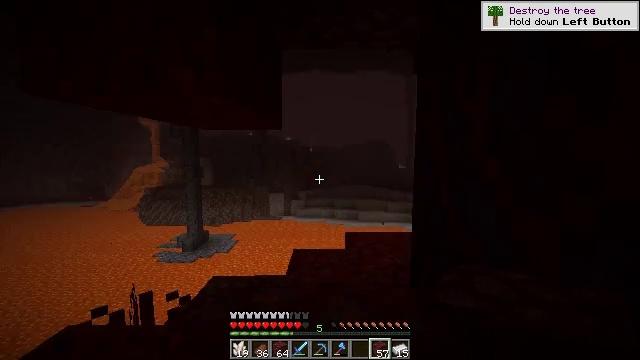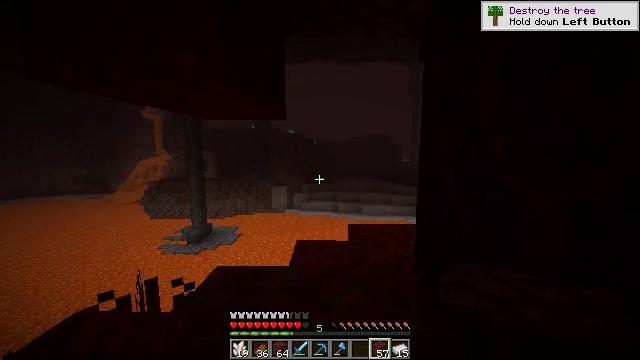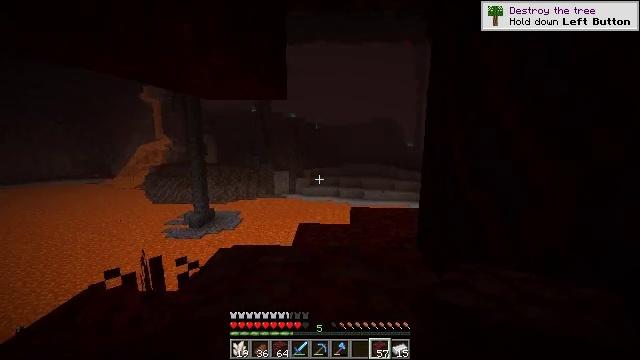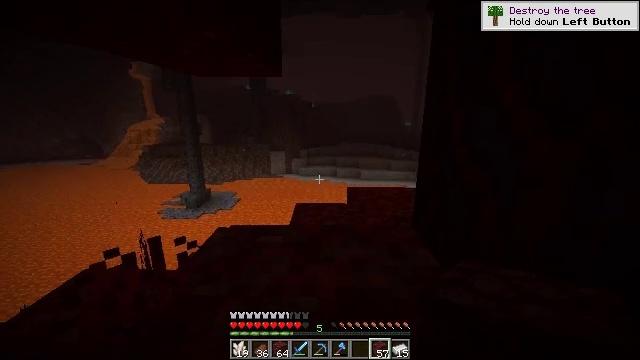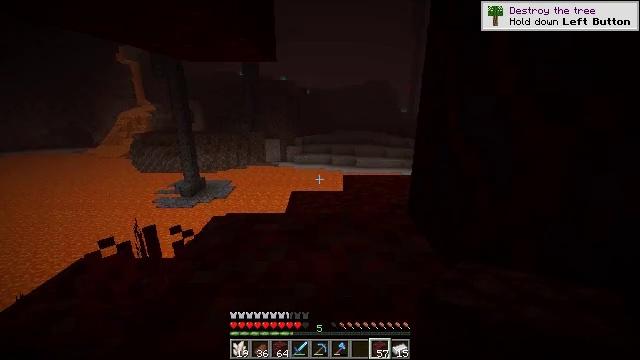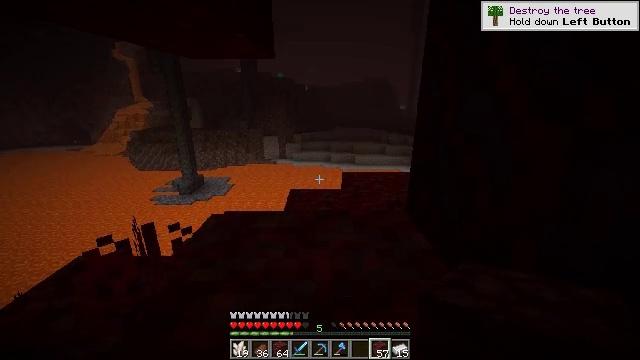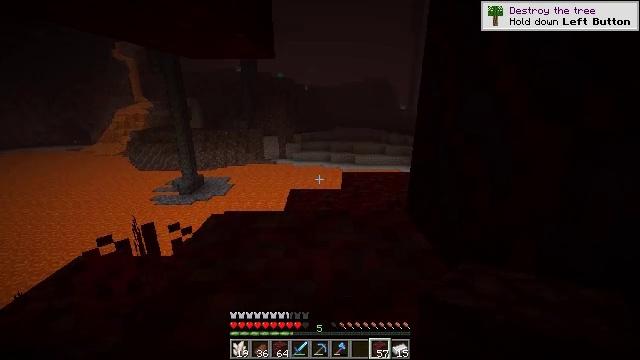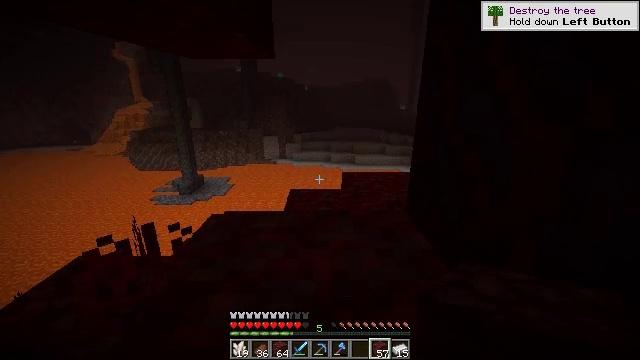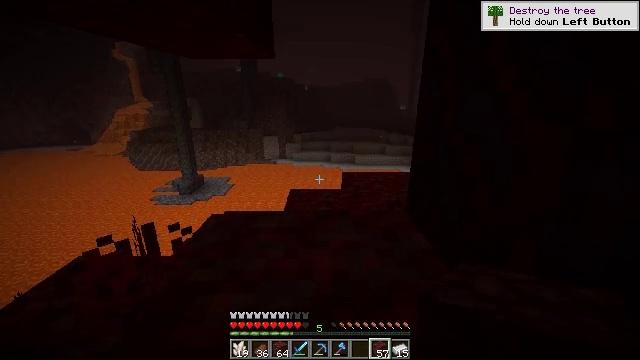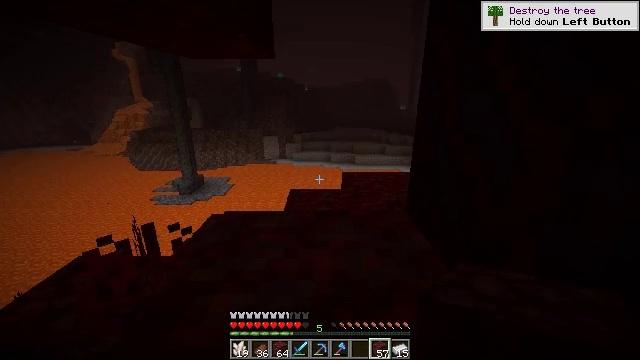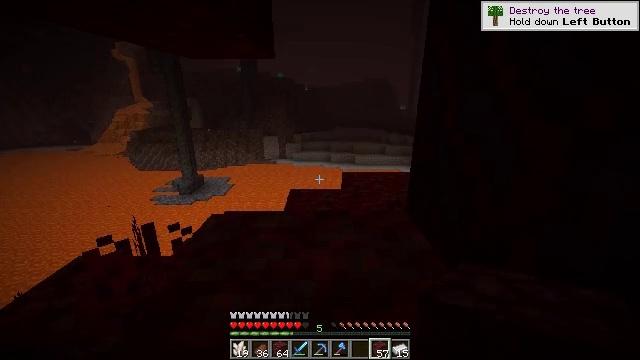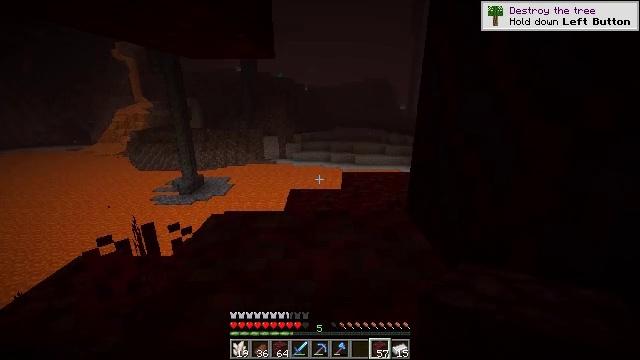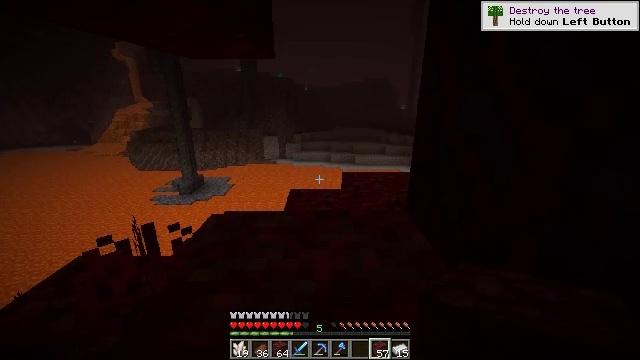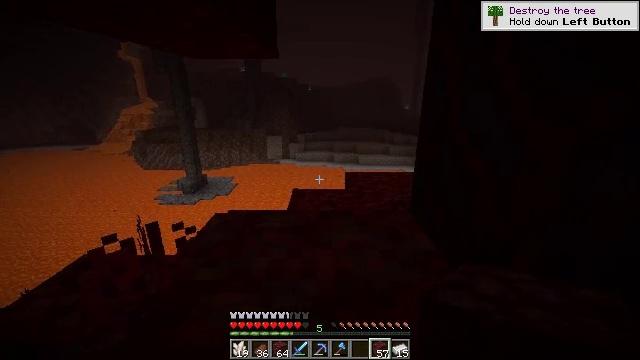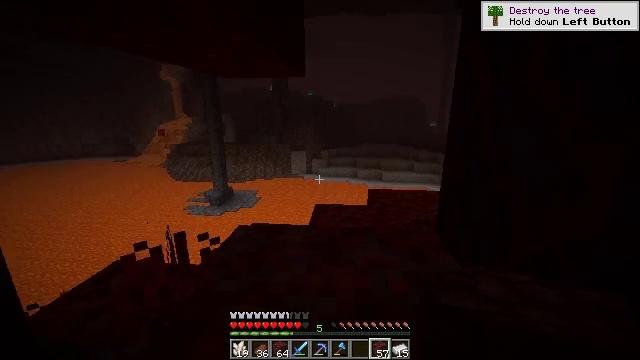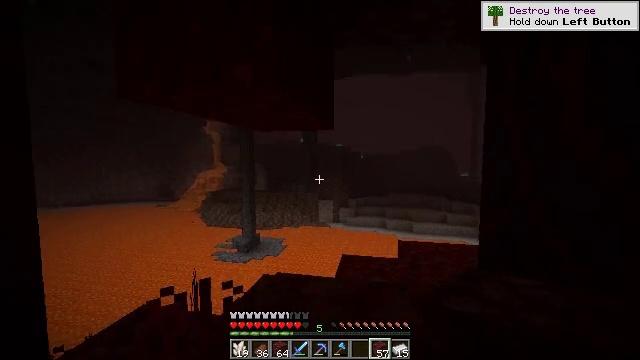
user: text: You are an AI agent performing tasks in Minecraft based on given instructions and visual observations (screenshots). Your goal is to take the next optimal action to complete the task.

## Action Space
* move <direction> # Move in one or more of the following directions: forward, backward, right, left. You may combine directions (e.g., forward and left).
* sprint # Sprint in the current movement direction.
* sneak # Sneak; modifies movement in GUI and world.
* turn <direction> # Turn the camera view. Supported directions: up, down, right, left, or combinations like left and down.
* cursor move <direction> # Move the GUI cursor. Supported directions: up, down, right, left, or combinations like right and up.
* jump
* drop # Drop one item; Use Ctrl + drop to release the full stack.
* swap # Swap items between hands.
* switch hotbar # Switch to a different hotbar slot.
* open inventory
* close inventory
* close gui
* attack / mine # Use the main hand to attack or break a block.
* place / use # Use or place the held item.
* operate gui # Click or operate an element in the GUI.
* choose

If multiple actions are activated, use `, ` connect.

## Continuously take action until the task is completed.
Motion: motion action
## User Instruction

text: Mine the nether wart block in the Nether.
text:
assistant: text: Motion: turn down
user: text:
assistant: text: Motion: turn down
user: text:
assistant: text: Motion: turn down
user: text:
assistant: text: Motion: turn right and down
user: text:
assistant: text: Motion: no_op
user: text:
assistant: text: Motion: no_op
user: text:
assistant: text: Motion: no_op
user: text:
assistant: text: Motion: no_op
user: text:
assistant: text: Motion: no_op
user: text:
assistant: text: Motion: no_op
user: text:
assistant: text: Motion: no_op
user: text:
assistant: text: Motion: no_op
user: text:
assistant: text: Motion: no_op
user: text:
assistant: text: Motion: turn left and up
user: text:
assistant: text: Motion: turn left and up
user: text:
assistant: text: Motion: turn left and up
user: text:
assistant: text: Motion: turn left and up
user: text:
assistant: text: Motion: turn left and up
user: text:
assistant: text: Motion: turn up
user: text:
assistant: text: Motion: no_op
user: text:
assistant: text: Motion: attack / mine
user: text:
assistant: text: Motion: attack / mine
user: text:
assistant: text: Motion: attack / mine
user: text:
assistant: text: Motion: attack / mine
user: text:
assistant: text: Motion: attack / mine
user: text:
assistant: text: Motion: attack / mine
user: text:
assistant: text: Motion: attack / mine
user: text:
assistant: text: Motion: attack / mine
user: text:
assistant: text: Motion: turn down, attack / mine
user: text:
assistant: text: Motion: turn down, attack / mine